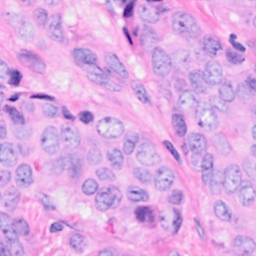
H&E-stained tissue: Breast